Aerial crown-view tile of a tropical tree (Barro Colorado Island, Panama), acquired 20241014:
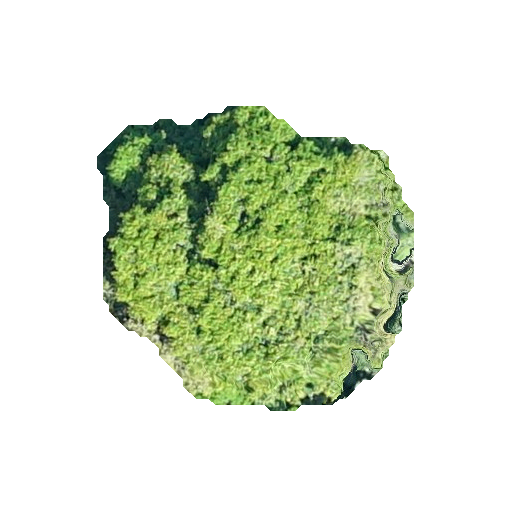
Species: Prioria copaifera
GBIF accepted scientific name: Prioria copaifera
Crown area: 116.219 m²